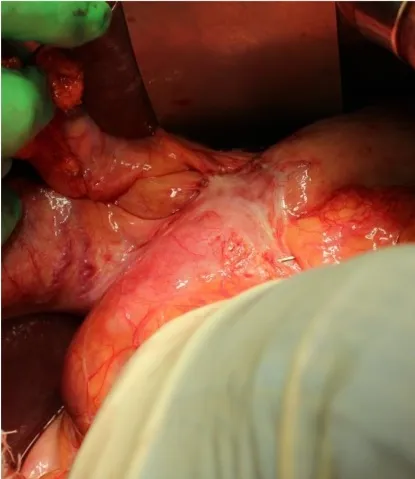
Intraoperative findings for the patient in case 2. . A. Prior Billroth II reconstruction with adhesions at the gastrojejunal anastomosis.
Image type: medical_photograph (other_medical_photograph)